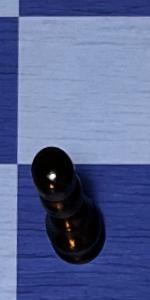
Label: Pawn_Black